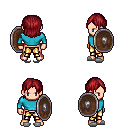
a pixel art fantasy rpg character, male body template, human, light skin, teal long-sleeve shirt, gold greaves, brunette long bangs hairstyle, white slippers, shield, four views (front, back, left, right), 2x2 character sprite sheet, small pixel art, hard edges, no anti-aliasing